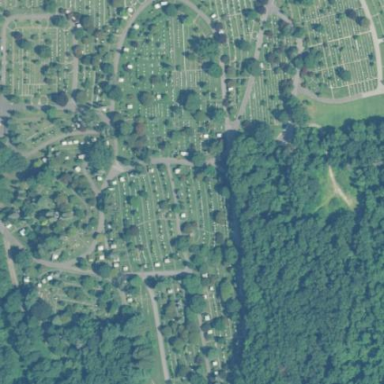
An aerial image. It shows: Graveyard area designated as cemetery.